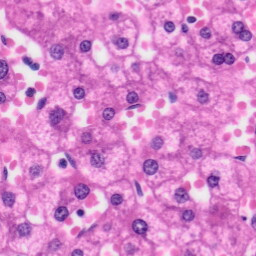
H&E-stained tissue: Liver